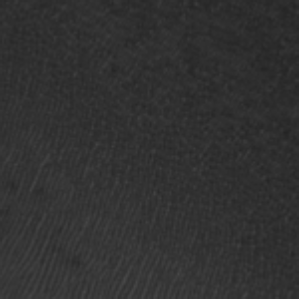
Label: frost